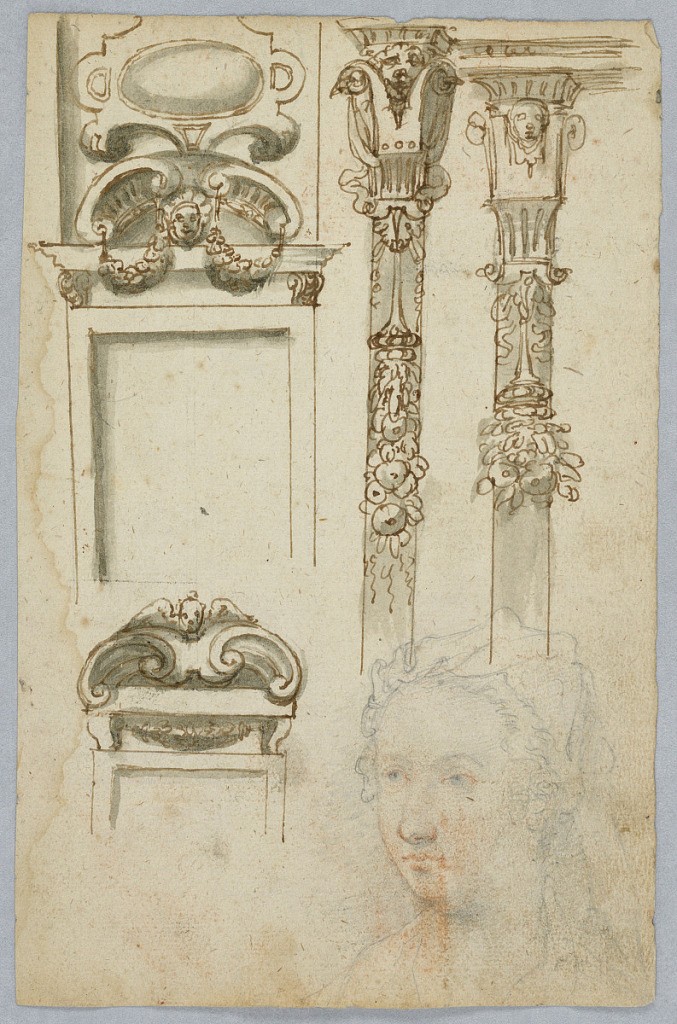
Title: Decorative Motifs and the Head of a Woman
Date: ca. 1580
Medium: Black chalk, pen and ink, brush and grey watercolor washes, blotted red crayon, lead pencil on laid paper. On verso: red crayon on laid paper.
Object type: Drawing
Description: Vertical rectangle. On left, two overdoors. On the top frame sits an entablature with brackets, two cornices of a pediment with suspended festoons. A mask is in the center and an escutcheon is at the very top. At the bottom left door frame,there is an entablature with a scrollwork pediment and a cherub on top. At the bottom right, three-quarter profile of a woman bust portrait whose head is covered with a bonnet. On verso: three quare profile of a young man, a profile of a woman's head is turned toward him.